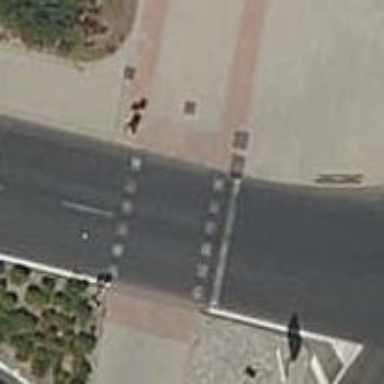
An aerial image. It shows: Crossing with traffic signals.